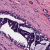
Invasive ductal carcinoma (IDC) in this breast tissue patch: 1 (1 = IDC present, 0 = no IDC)